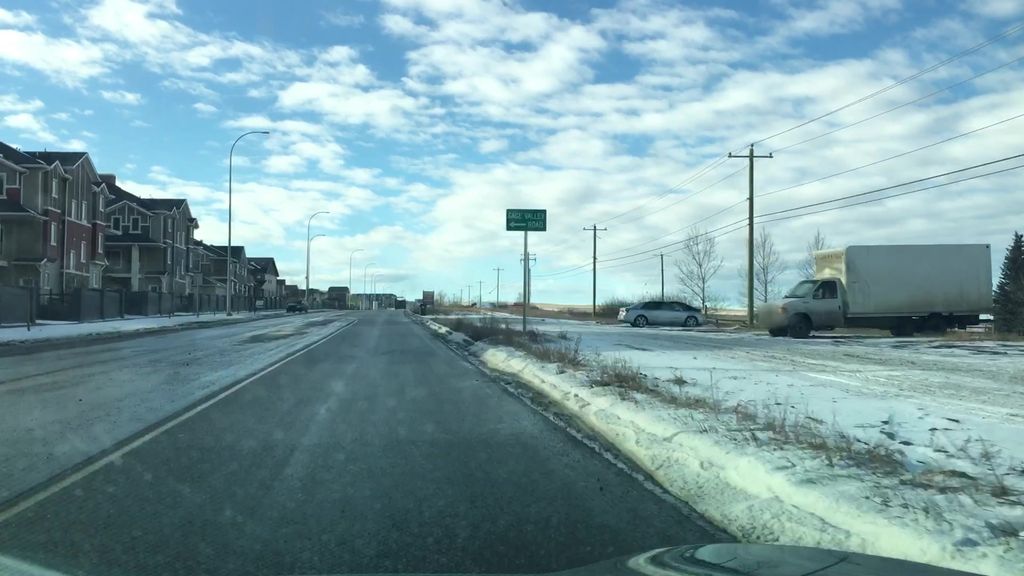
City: calgary